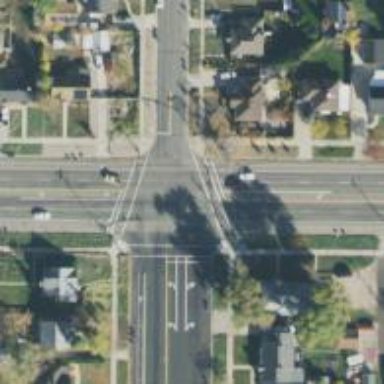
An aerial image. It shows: Footway with asphalt surface and marked with lines at the crossing.